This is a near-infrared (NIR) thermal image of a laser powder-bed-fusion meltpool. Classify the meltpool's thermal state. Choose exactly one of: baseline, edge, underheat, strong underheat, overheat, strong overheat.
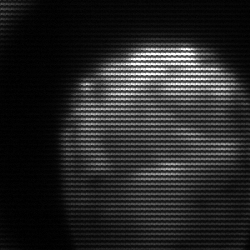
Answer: edge